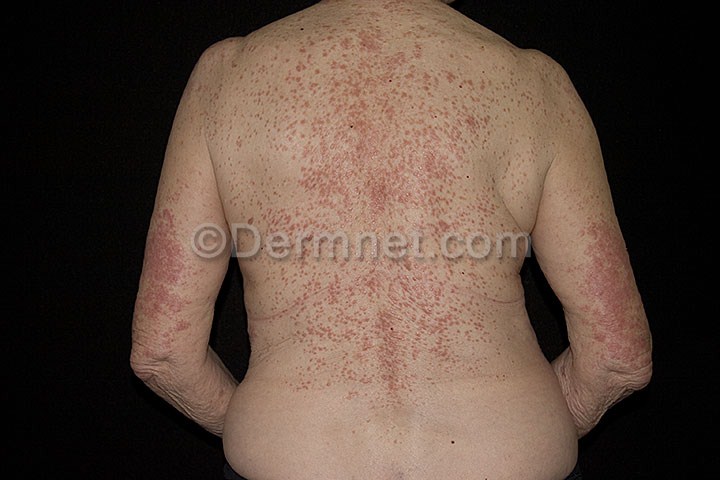
Disease: Psoriasis pictures Lichen Planus and related diseases